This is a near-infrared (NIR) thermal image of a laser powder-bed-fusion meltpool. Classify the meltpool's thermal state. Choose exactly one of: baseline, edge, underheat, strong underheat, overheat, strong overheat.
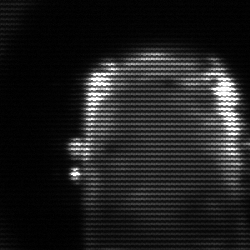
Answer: baseline